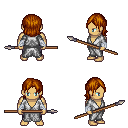
a pixel art fantasy rpg character, male body template, human, tanned skin, white robe, metal pants, brunette long bangs hairstyle, white cloth bandages, spear, four views (front, back, left, right), 2x2 character sprite sheet, small pixel art, hard edges, no anti-aliasing